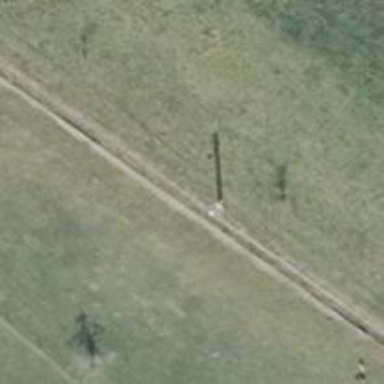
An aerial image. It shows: Power pole.